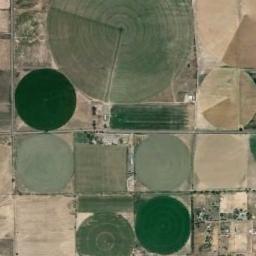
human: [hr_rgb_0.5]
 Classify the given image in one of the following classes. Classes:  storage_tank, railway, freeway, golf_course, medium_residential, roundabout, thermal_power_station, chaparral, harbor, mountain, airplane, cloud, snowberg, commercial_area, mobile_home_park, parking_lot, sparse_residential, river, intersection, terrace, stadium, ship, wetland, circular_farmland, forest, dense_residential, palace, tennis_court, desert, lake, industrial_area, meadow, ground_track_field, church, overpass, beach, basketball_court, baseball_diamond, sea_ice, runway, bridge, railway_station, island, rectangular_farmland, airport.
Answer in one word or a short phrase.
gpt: circular_farmland